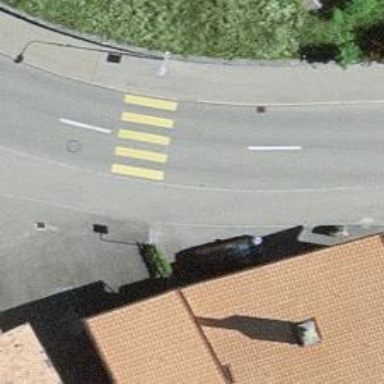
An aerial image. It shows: Uncontrolled crossing on the road.